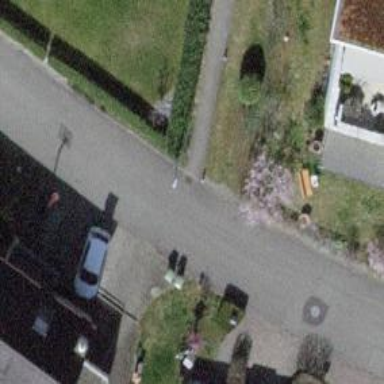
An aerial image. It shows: Asphalt road in residential area.